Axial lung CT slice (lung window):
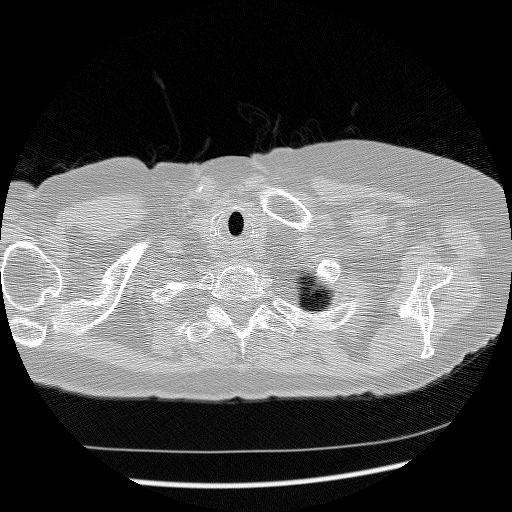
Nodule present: no